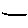
Label: line